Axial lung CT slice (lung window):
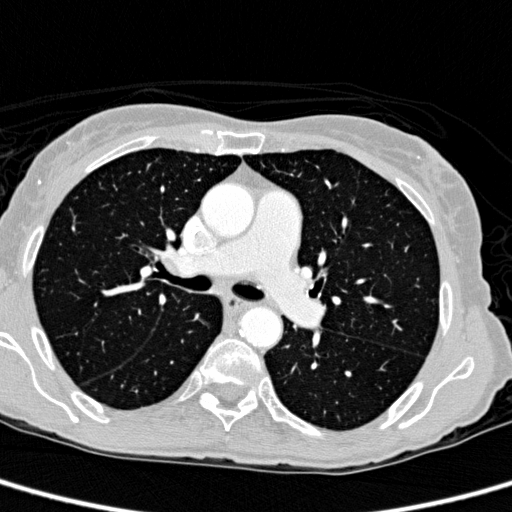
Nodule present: no